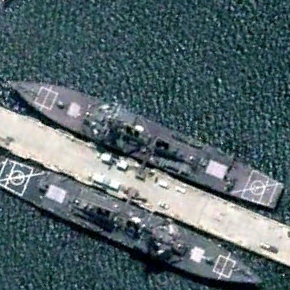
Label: destroyer